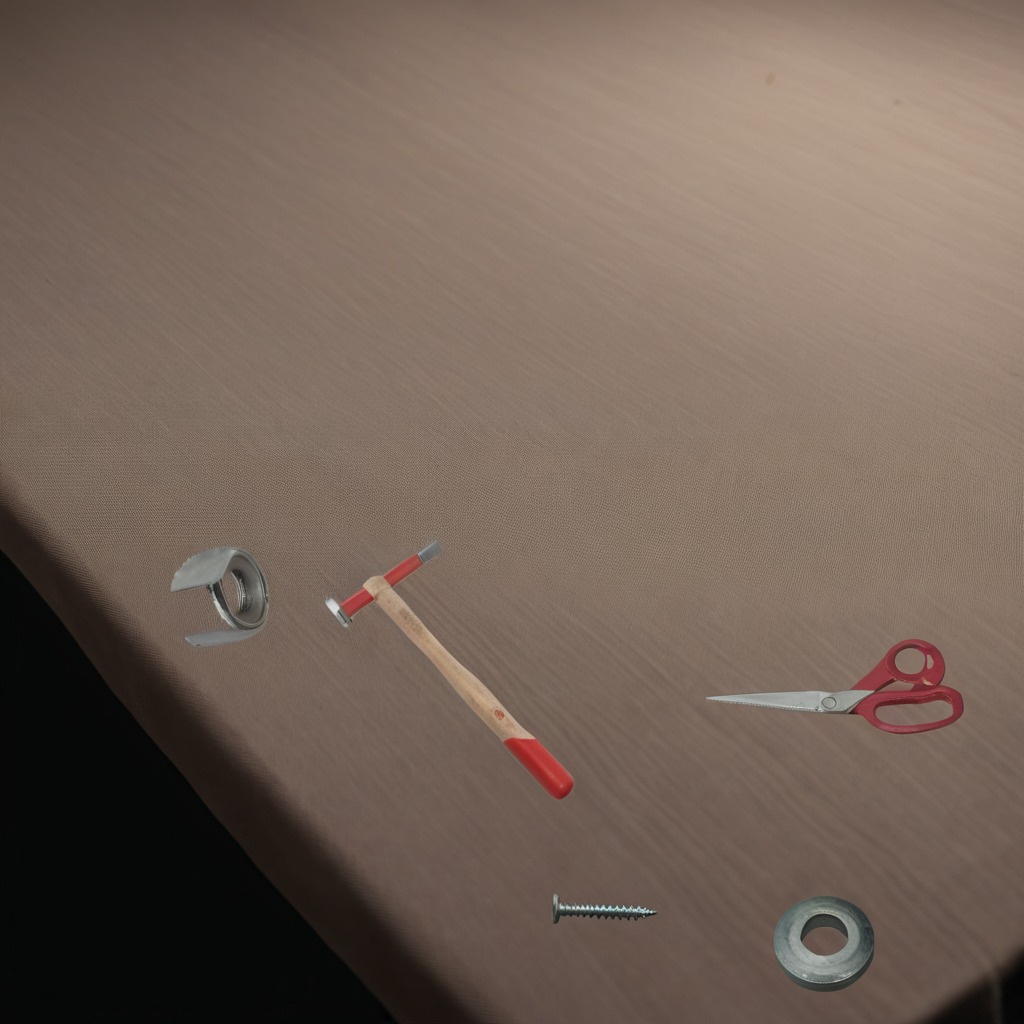
A flat metal washer, a metal machine screw, a hammer, a metal nut, and a pair of scissors are lying on a wooden table inside a workshop at night.